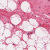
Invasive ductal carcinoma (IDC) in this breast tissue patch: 0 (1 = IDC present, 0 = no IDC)